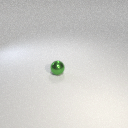
small green metal sphere